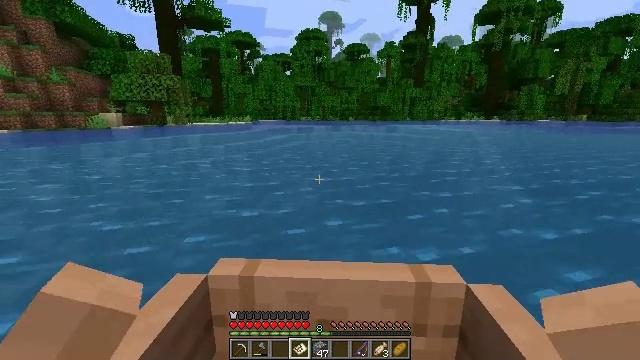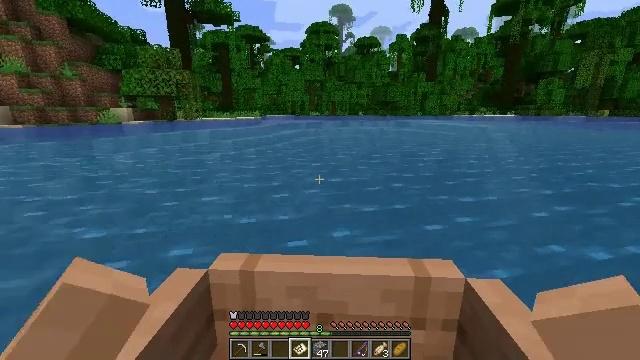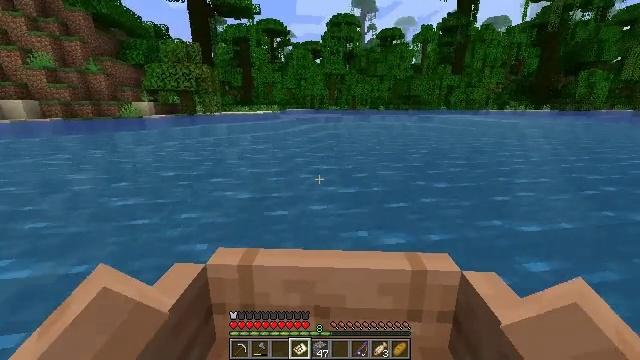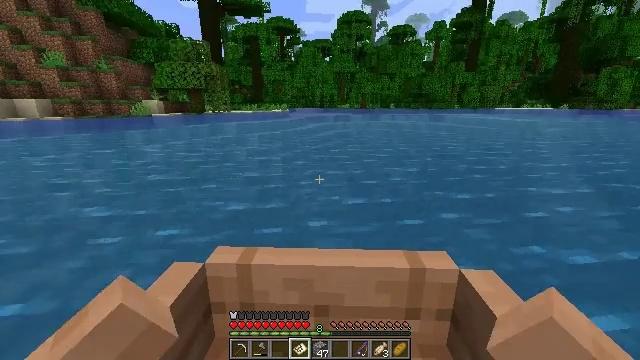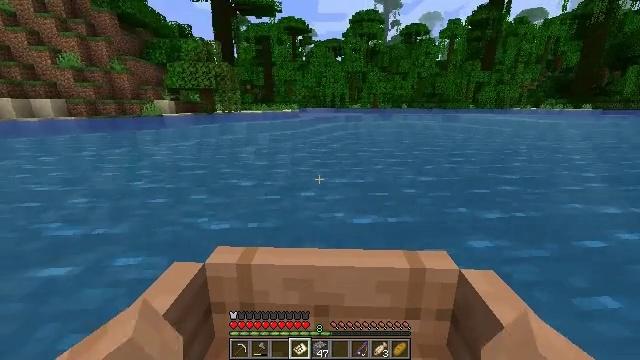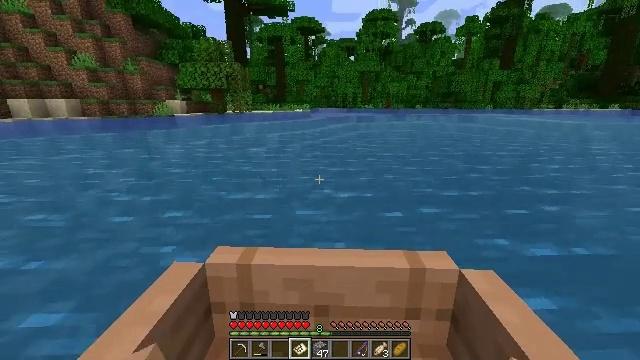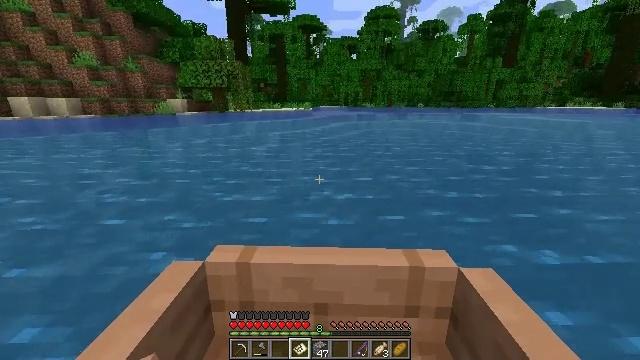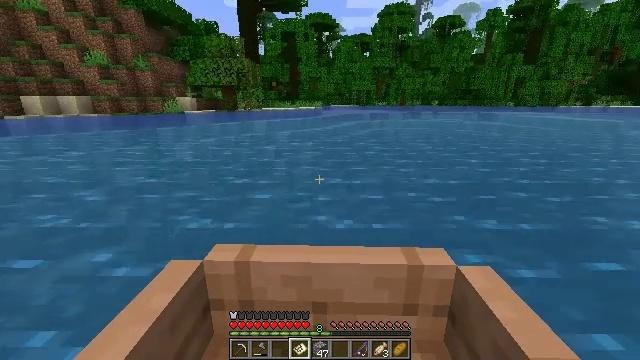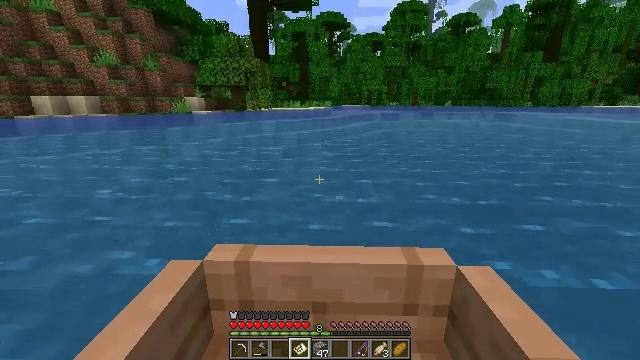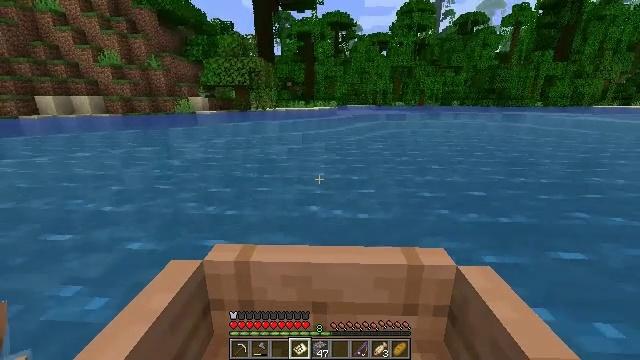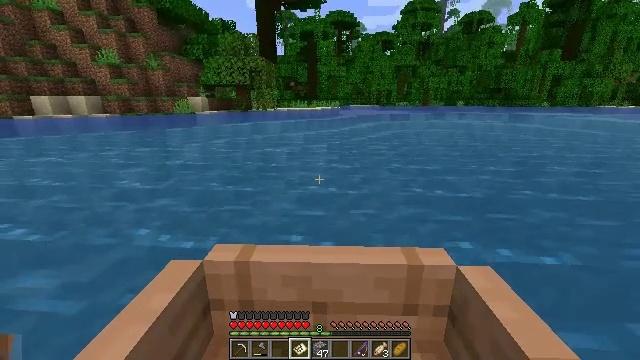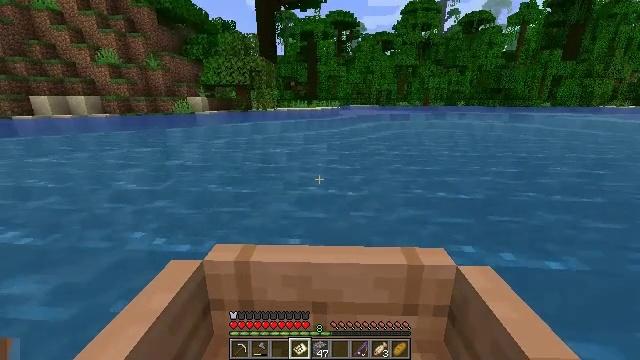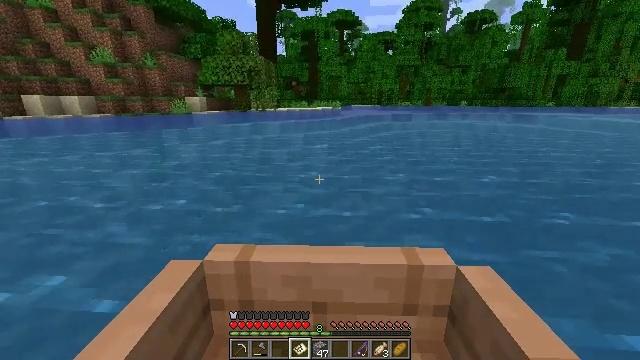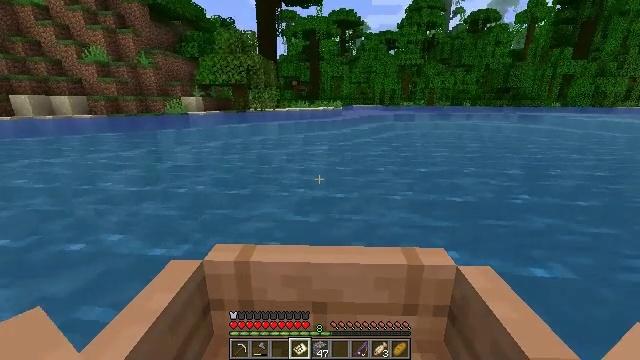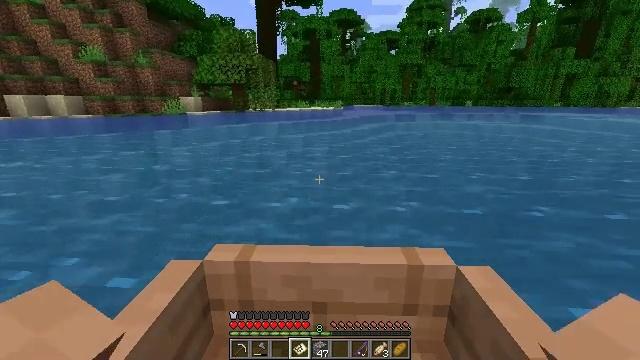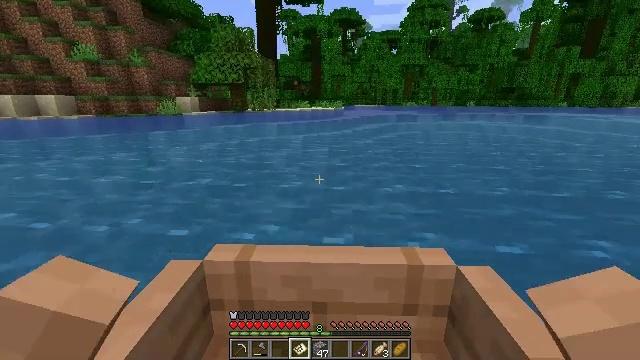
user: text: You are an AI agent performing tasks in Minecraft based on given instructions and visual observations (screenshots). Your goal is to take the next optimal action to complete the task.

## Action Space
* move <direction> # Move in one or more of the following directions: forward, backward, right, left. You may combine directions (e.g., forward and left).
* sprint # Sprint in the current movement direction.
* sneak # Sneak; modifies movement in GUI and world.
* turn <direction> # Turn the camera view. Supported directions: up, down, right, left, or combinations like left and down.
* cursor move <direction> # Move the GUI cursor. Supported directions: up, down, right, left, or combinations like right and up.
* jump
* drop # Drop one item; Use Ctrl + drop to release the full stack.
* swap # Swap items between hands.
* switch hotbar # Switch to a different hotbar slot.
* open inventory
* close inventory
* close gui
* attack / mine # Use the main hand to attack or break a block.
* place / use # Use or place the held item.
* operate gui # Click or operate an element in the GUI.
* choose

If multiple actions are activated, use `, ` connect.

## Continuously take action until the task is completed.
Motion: motion action
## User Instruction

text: Gather jungle leaves from the tree.
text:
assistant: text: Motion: move forward, turn down
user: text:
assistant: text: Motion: move forward, turn down
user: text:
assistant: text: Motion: move forward
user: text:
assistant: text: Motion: move forward
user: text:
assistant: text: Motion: move forward
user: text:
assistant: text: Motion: move forward
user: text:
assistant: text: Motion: move forward
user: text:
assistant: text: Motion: move forward
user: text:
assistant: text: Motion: move forward and move right
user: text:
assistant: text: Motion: move forward
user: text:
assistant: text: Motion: move forward
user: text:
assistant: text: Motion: move forward
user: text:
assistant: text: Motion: move forward
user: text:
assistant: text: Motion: move forward
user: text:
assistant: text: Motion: move forward
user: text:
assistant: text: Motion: move forward
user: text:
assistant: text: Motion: move forward
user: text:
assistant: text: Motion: move forward
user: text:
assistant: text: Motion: move forward and move right
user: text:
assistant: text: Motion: move forward and move right
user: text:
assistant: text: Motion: move forward and move right
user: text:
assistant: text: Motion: move forward
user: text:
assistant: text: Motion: move forward
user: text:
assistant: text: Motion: move forward
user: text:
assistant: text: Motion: move forward
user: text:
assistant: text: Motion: move forward
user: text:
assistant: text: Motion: move forward
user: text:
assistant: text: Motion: move forward
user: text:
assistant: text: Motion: move forward
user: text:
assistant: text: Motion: no_op